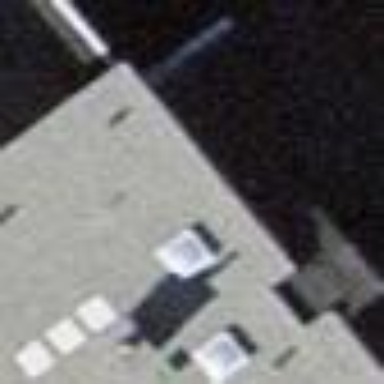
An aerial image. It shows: View of roof of building.